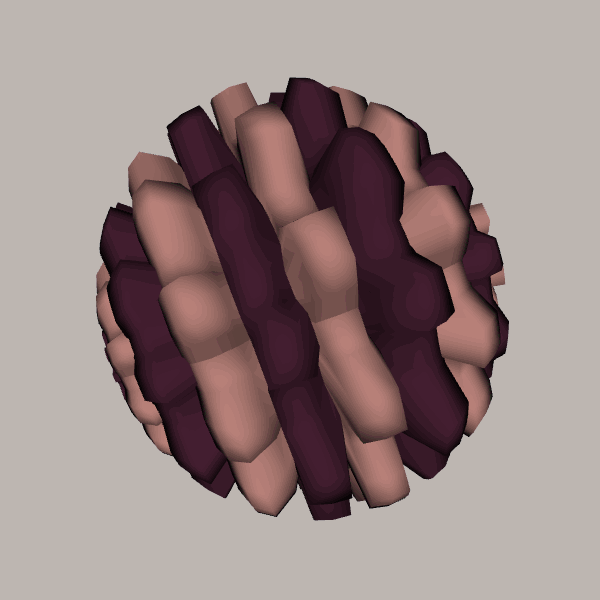
Background: light